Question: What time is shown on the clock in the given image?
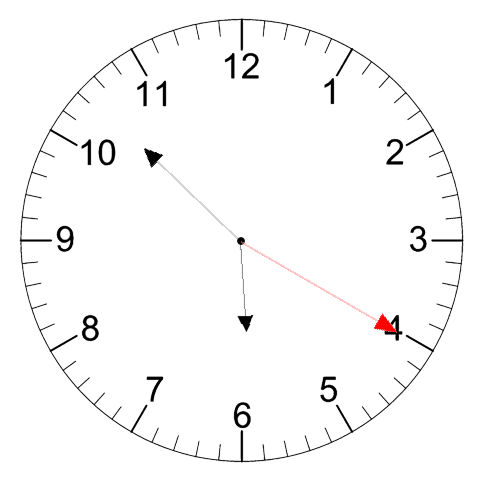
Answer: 05:52:20